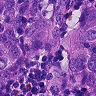
Metastatic tissue present: yes